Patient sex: M
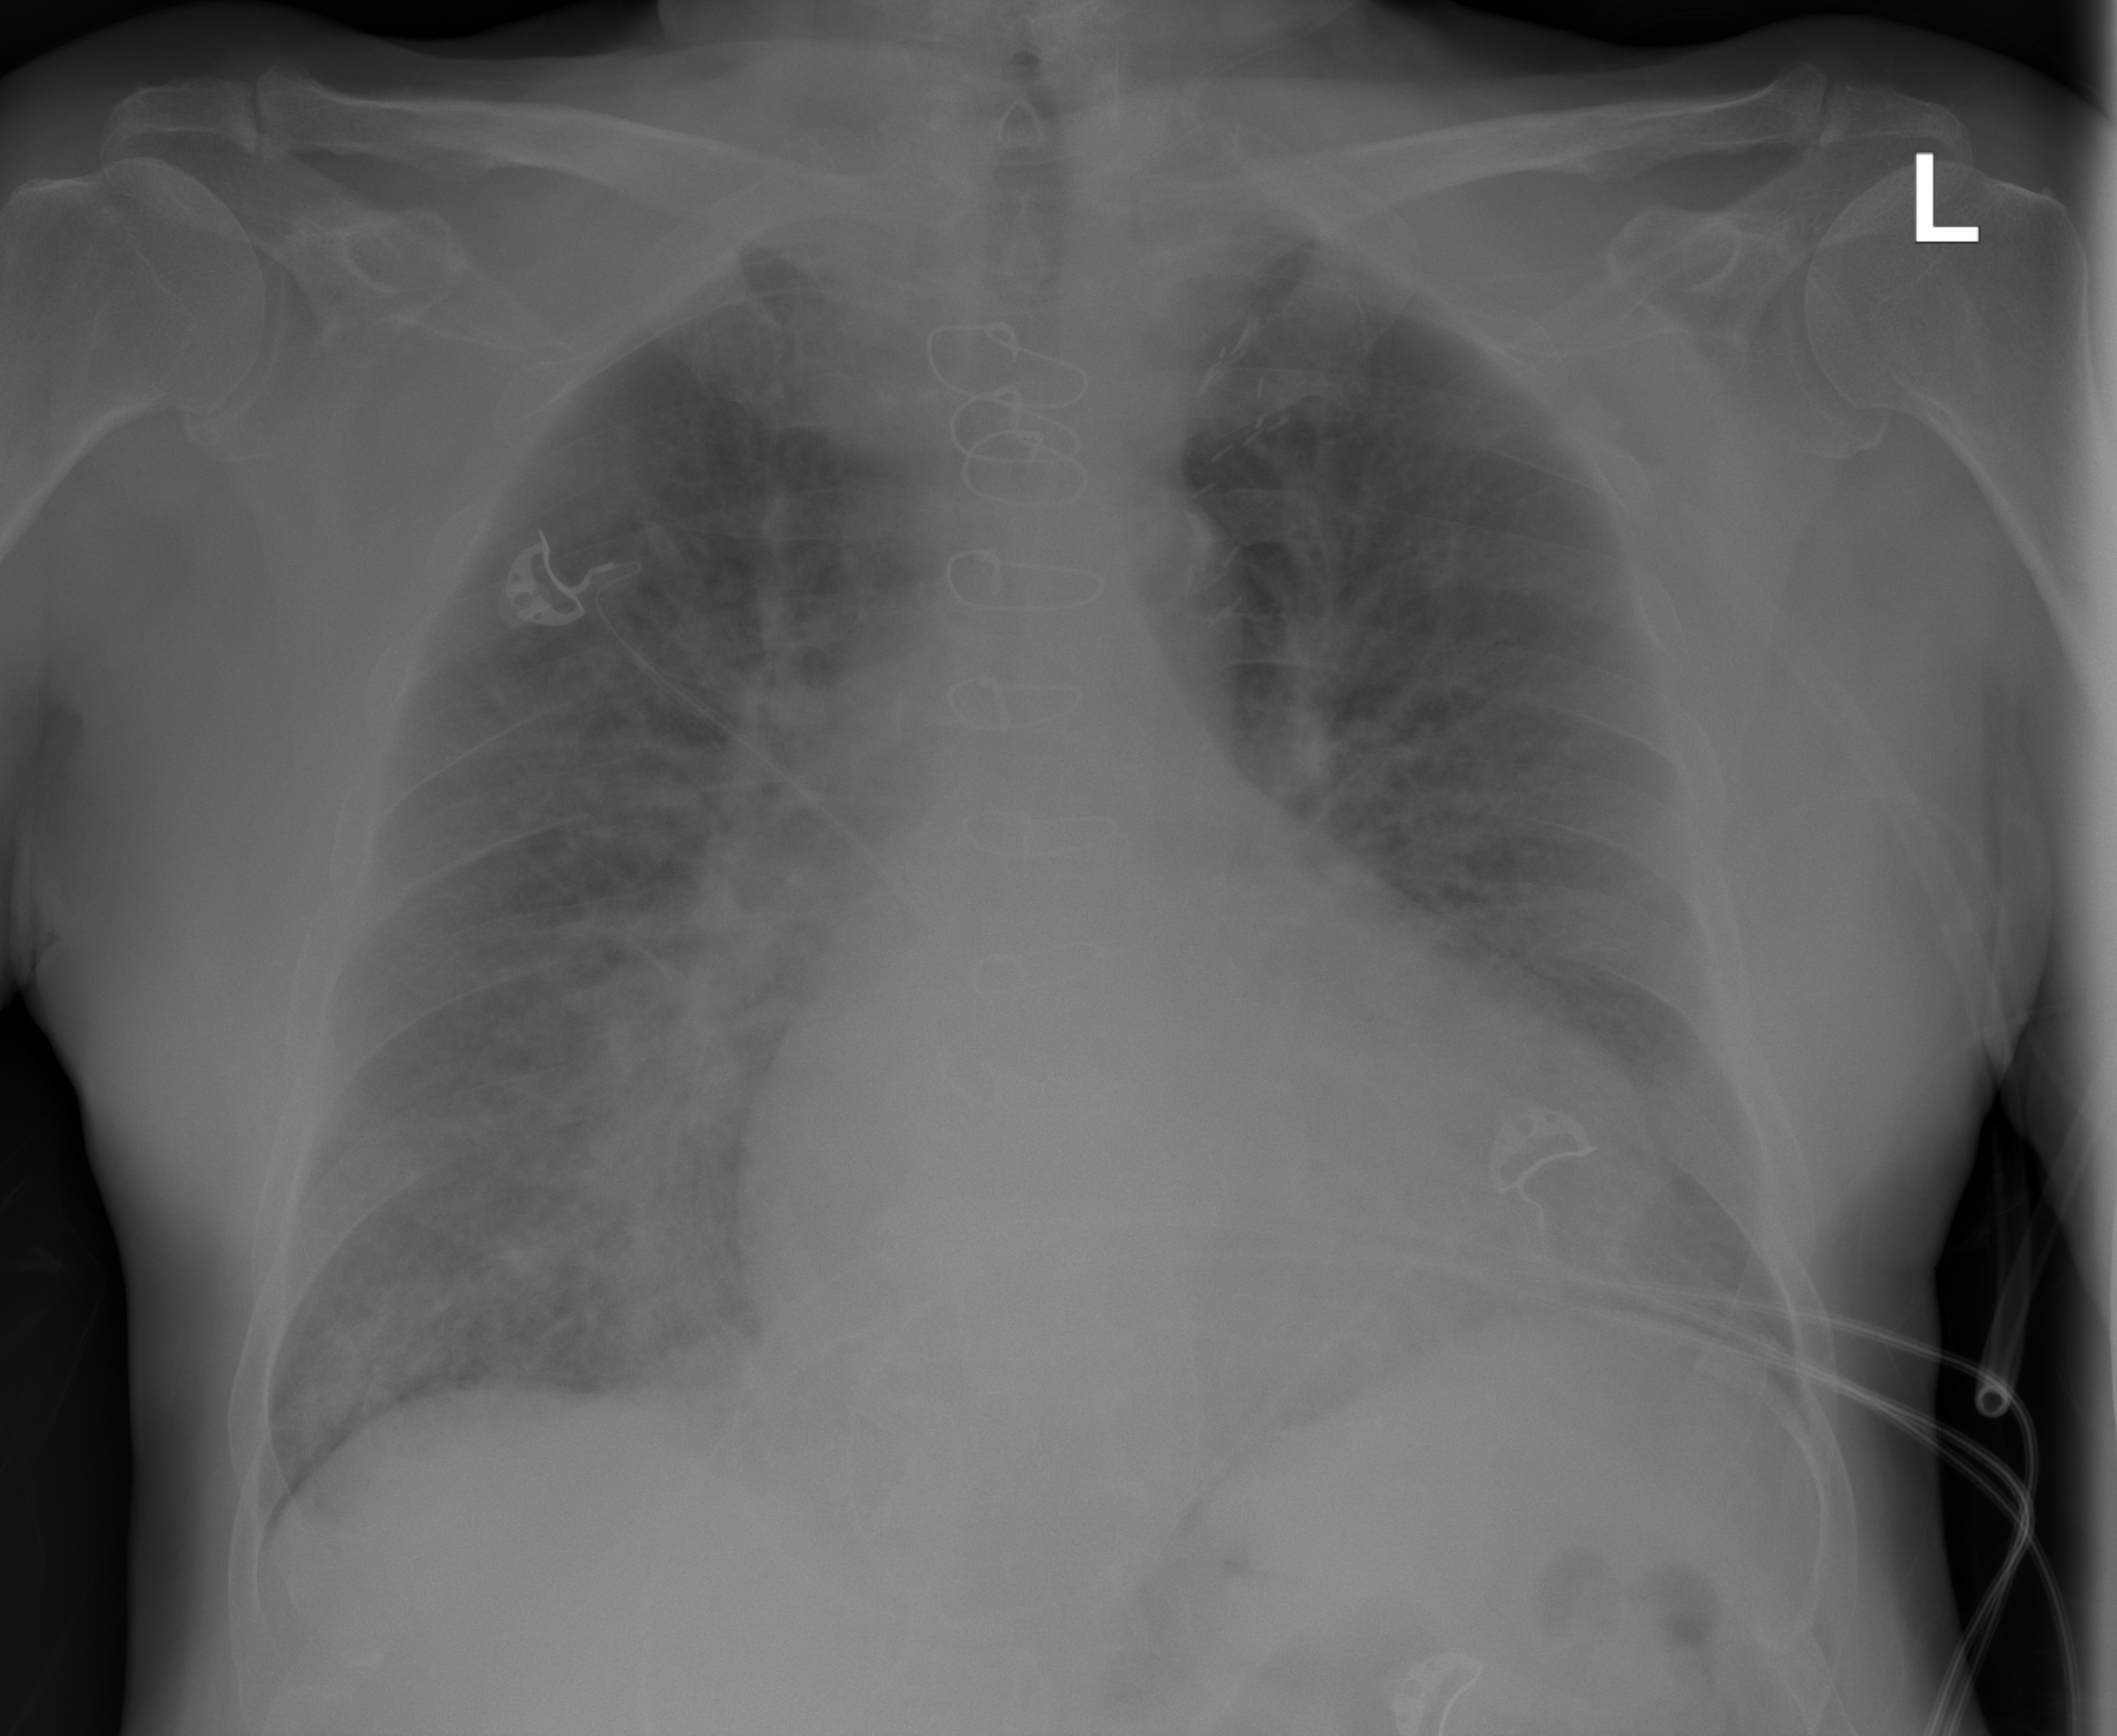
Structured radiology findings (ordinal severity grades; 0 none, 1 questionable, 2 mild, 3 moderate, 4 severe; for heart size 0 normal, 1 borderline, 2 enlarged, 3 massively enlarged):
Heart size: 3
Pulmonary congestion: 2
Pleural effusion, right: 0
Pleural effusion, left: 0
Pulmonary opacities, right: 2
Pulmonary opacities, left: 0
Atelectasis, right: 2
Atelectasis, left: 0